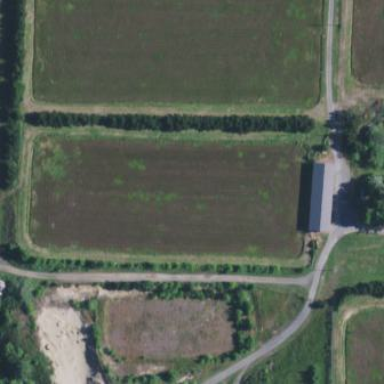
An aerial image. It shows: Farmland where cranberries are grown.